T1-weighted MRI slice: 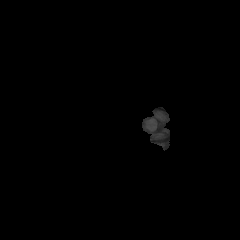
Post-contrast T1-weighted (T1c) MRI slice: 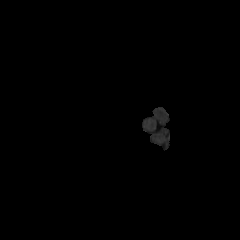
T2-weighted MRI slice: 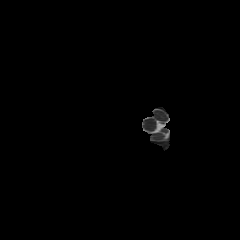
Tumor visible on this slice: no